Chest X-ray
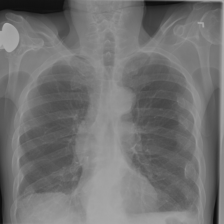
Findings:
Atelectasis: negative
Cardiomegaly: negative
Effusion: negative
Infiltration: negative
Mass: negative
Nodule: negative
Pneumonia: negative
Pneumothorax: negative
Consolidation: negative
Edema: negative
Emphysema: negative
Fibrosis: negative
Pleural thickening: negative
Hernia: negative